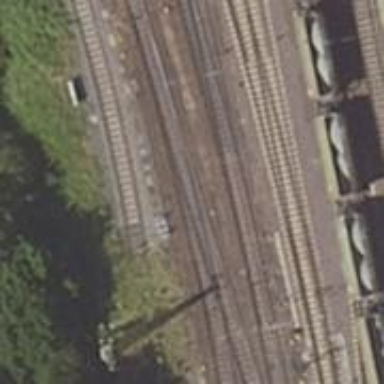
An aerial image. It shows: Railway switch.